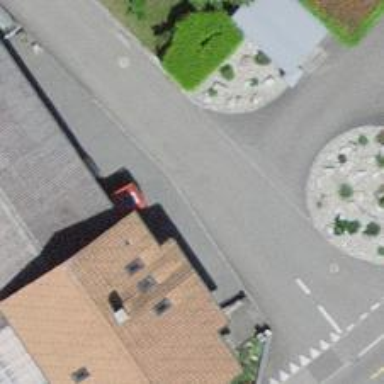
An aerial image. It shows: Residential road with asphalt surface.